Question: I created an ADO.NET Entity Data Model from an MySQL database. The model does not have an Add() or Remove() method.

For connection tot the mysql database I'm using MySQL.DATA v.6.7.4.0 and MySql.Data.Entity v.6.7.4.0. In a Console Project.
Last week I made a project as this one and worked perfectly. But I don't know what I'm missing now.
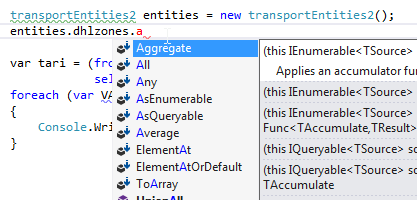
Answer: This would happen if you declared that collection as a read-only collection type (probably 'IQuyerable<T>').
Change it to 'DbSet<T>'.